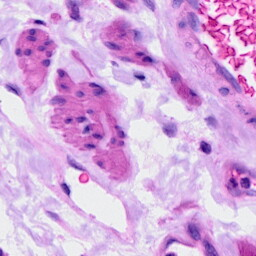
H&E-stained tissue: Ovarian